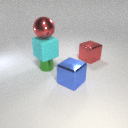
small green metal cylinder below large cyan rubber cube